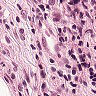
Metastatic tissue present: yes